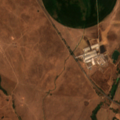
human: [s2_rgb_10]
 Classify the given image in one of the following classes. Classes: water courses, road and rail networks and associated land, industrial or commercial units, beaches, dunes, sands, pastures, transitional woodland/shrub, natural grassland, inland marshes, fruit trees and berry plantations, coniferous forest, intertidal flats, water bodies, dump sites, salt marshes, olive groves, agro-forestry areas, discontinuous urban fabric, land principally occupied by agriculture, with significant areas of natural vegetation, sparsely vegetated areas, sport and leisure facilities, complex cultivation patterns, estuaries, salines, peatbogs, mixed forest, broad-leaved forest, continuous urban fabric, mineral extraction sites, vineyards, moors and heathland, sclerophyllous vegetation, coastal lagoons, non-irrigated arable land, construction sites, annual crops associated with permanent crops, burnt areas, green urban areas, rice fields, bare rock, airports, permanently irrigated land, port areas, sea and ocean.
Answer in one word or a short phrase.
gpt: non-irrigated arable land, permanently irrigated land